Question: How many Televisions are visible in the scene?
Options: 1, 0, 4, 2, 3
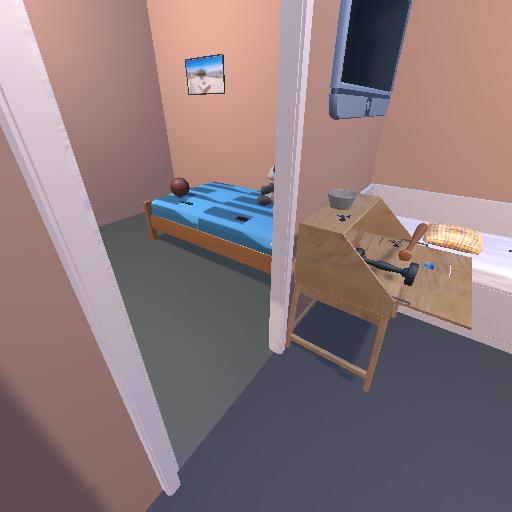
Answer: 1